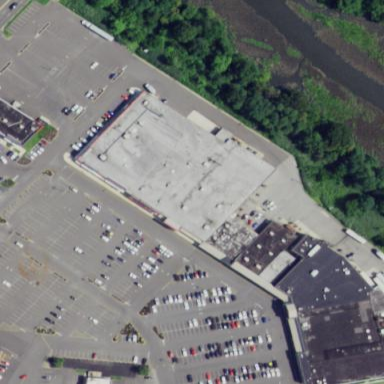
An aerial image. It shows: Fitness center building.